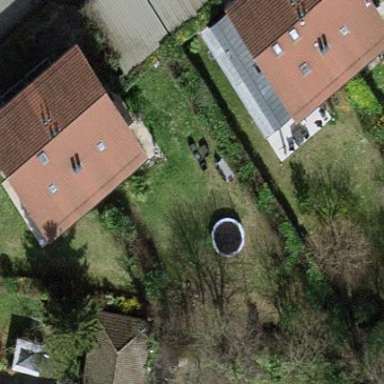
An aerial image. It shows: Garden enclosed by fence.